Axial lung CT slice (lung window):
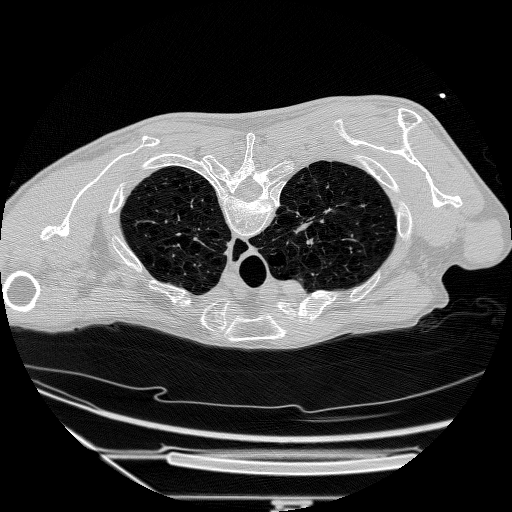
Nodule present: no